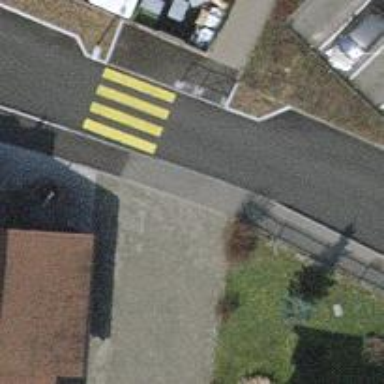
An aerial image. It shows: Unmarked crossing on the road.